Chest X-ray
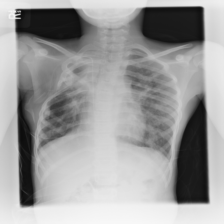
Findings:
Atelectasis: negative
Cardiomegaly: negative
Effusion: negative
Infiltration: negative
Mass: negative
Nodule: negative
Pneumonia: negative
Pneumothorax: negative
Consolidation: positive
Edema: negative
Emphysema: negative
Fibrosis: negative
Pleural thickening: positive
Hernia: negative